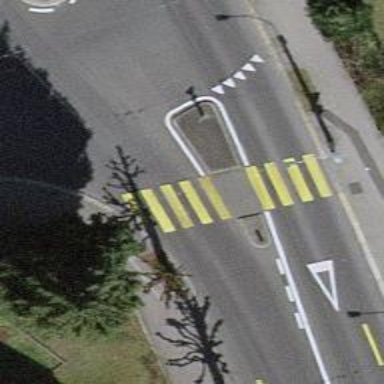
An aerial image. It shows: Uncontrolled footway crossing with markings.